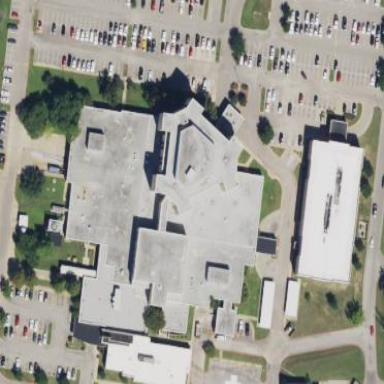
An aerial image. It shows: Healthcare facility identified as hospital.